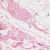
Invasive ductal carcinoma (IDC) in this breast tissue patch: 0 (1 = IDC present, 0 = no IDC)